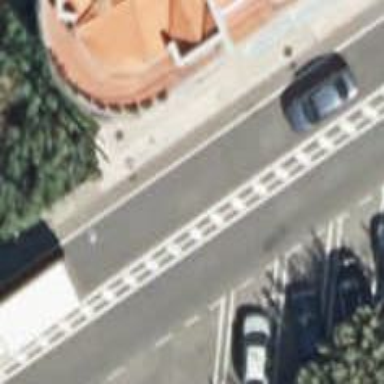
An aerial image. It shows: Bus stop with shelter. It is platform for public transport.